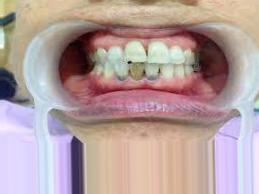
Condition: Tooth Discoloration